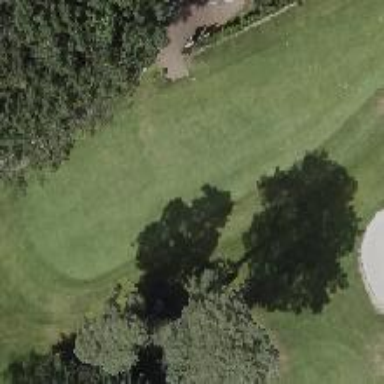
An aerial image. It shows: Golf tee.